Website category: sports
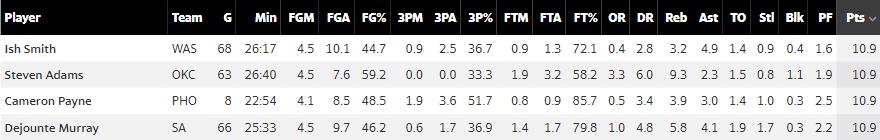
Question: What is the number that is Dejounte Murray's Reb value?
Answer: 5.8

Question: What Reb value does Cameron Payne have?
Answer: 3.9

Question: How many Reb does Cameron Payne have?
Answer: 3.9

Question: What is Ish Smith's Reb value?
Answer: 3.2

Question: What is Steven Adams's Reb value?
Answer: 9.3

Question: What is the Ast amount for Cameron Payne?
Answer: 3.0

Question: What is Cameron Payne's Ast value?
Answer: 3.0

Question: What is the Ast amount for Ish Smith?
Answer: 4.9

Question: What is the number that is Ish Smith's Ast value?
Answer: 4.9

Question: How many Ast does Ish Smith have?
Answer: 4.9

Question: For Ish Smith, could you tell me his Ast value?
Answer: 4.9

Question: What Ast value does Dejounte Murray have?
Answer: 4.1

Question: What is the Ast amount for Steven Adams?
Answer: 2.3

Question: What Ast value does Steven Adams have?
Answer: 2.3

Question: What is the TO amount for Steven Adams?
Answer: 1.5

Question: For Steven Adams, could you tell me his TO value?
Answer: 1.5

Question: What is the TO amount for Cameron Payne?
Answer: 1.4

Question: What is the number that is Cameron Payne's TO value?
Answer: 1.4

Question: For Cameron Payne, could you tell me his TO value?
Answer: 1.4

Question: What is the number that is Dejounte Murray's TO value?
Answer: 1.9

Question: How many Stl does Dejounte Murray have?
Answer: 1.7

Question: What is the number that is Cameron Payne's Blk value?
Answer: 0.3

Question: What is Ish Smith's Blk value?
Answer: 0.4

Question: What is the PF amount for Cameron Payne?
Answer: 2.5

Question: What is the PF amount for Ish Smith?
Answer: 1.6

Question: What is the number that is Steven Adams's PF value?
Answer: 1.9

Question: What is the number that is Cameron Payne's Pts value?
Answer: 10.9